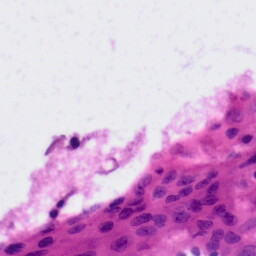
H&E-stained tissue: Tonsil